Brain MRI, t2w sequence, axial 2D slice.
Patient: age 28, sex F, weight 95 kg, height 1.95 m
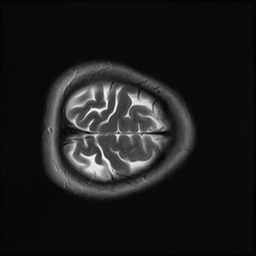